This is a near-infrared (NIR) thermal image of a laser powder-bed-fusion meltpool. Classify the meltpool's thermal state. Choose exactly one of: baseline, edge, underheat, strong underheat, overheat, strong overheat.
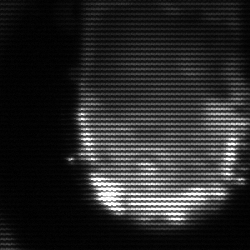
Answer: baseline